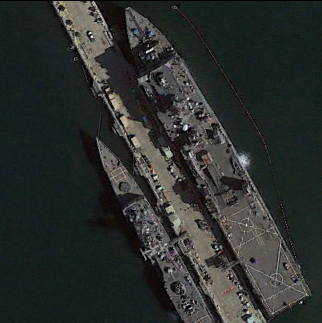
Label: combat